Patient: sex M, age 72
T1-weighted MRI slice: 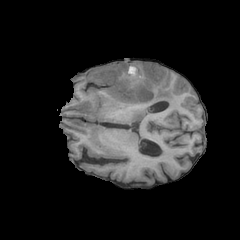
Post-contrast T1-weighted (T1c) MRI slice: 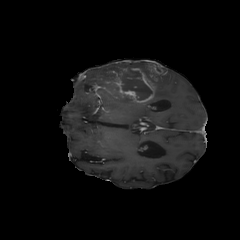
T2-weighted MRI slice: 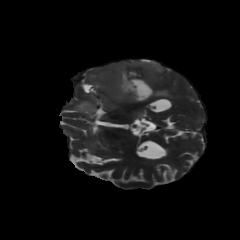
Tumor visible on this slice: yes
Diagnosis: Glioblastoma, IDH-wildtype
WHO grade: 4